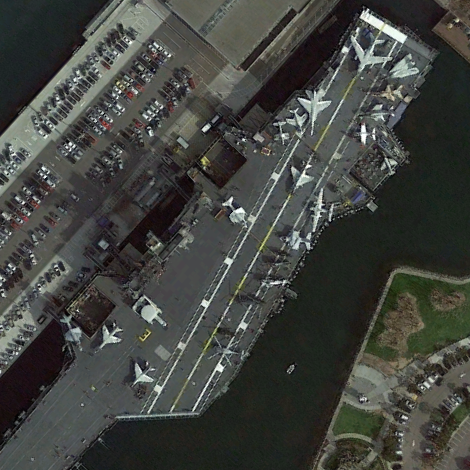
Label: aircraft_carrier